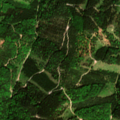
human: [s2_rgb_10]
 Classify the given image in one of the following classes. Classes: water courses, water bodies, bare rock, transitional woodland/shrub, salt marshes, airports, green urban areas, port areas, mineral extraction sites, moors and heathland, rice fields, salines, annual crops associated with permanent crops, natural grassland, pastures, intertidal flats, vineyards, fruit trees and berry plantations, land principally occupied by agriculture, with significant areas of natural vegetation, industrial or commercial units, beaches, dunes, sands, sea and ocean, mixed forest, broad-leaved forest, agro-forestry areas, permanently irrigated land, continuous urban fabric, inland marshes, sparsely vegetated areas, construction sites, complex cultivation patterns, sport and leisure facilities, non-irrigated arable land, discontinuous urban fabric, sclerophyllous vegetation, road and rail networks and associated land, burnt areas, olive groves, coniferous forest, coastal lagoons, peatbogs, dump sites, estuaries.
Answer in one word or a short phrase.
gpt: coniferous forest, mixed forest